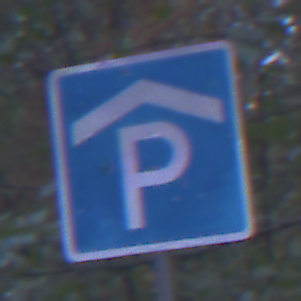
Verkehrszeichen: Parkhaus
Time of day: Night
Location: Outdoor (Suburban)
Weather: PartlyCloudy
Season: NotSpecified
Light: Artificial